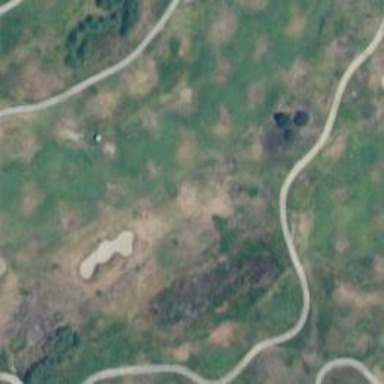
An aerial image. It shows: Golf hole.